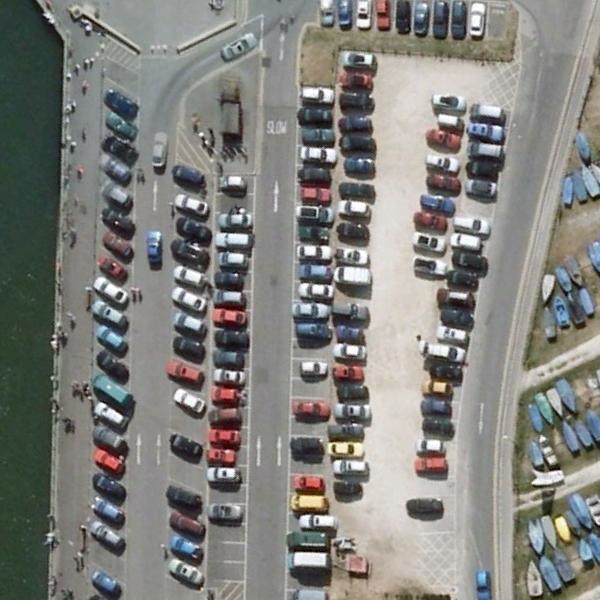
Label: Parking